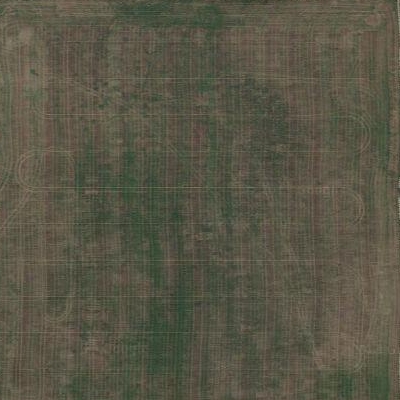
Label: Field